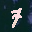
Label: 7